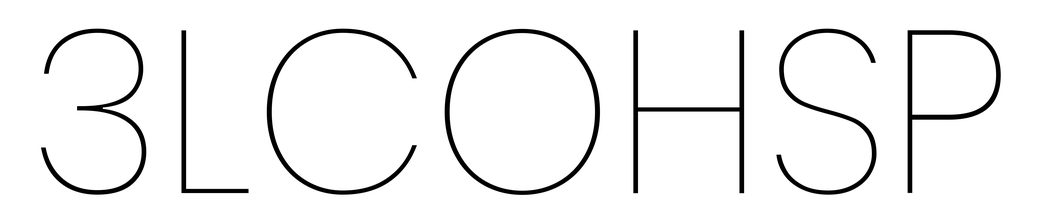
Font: Poppins-Thin